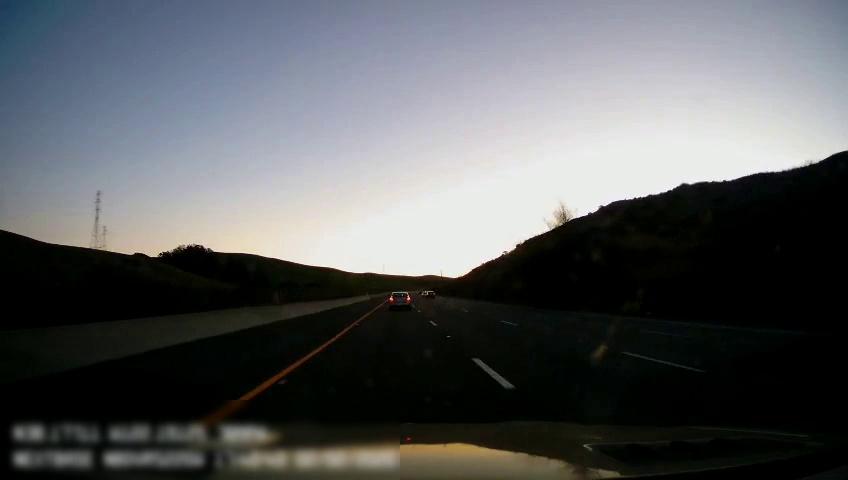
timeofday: Day
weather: Sunny
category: Drivable Space
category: Vehicles | Car
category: Vehicles | SUV
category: Lanes | Alternate Lane
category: Lanes | Current Lane
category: Lanes | Current Lane
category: Lanes | Alternate Lane
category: Lanes | Alternate Lane